Question: Given the following four-coloring problem graph, where part of the region has been pre-colored, how many coloring combinations are there for the remaining region?
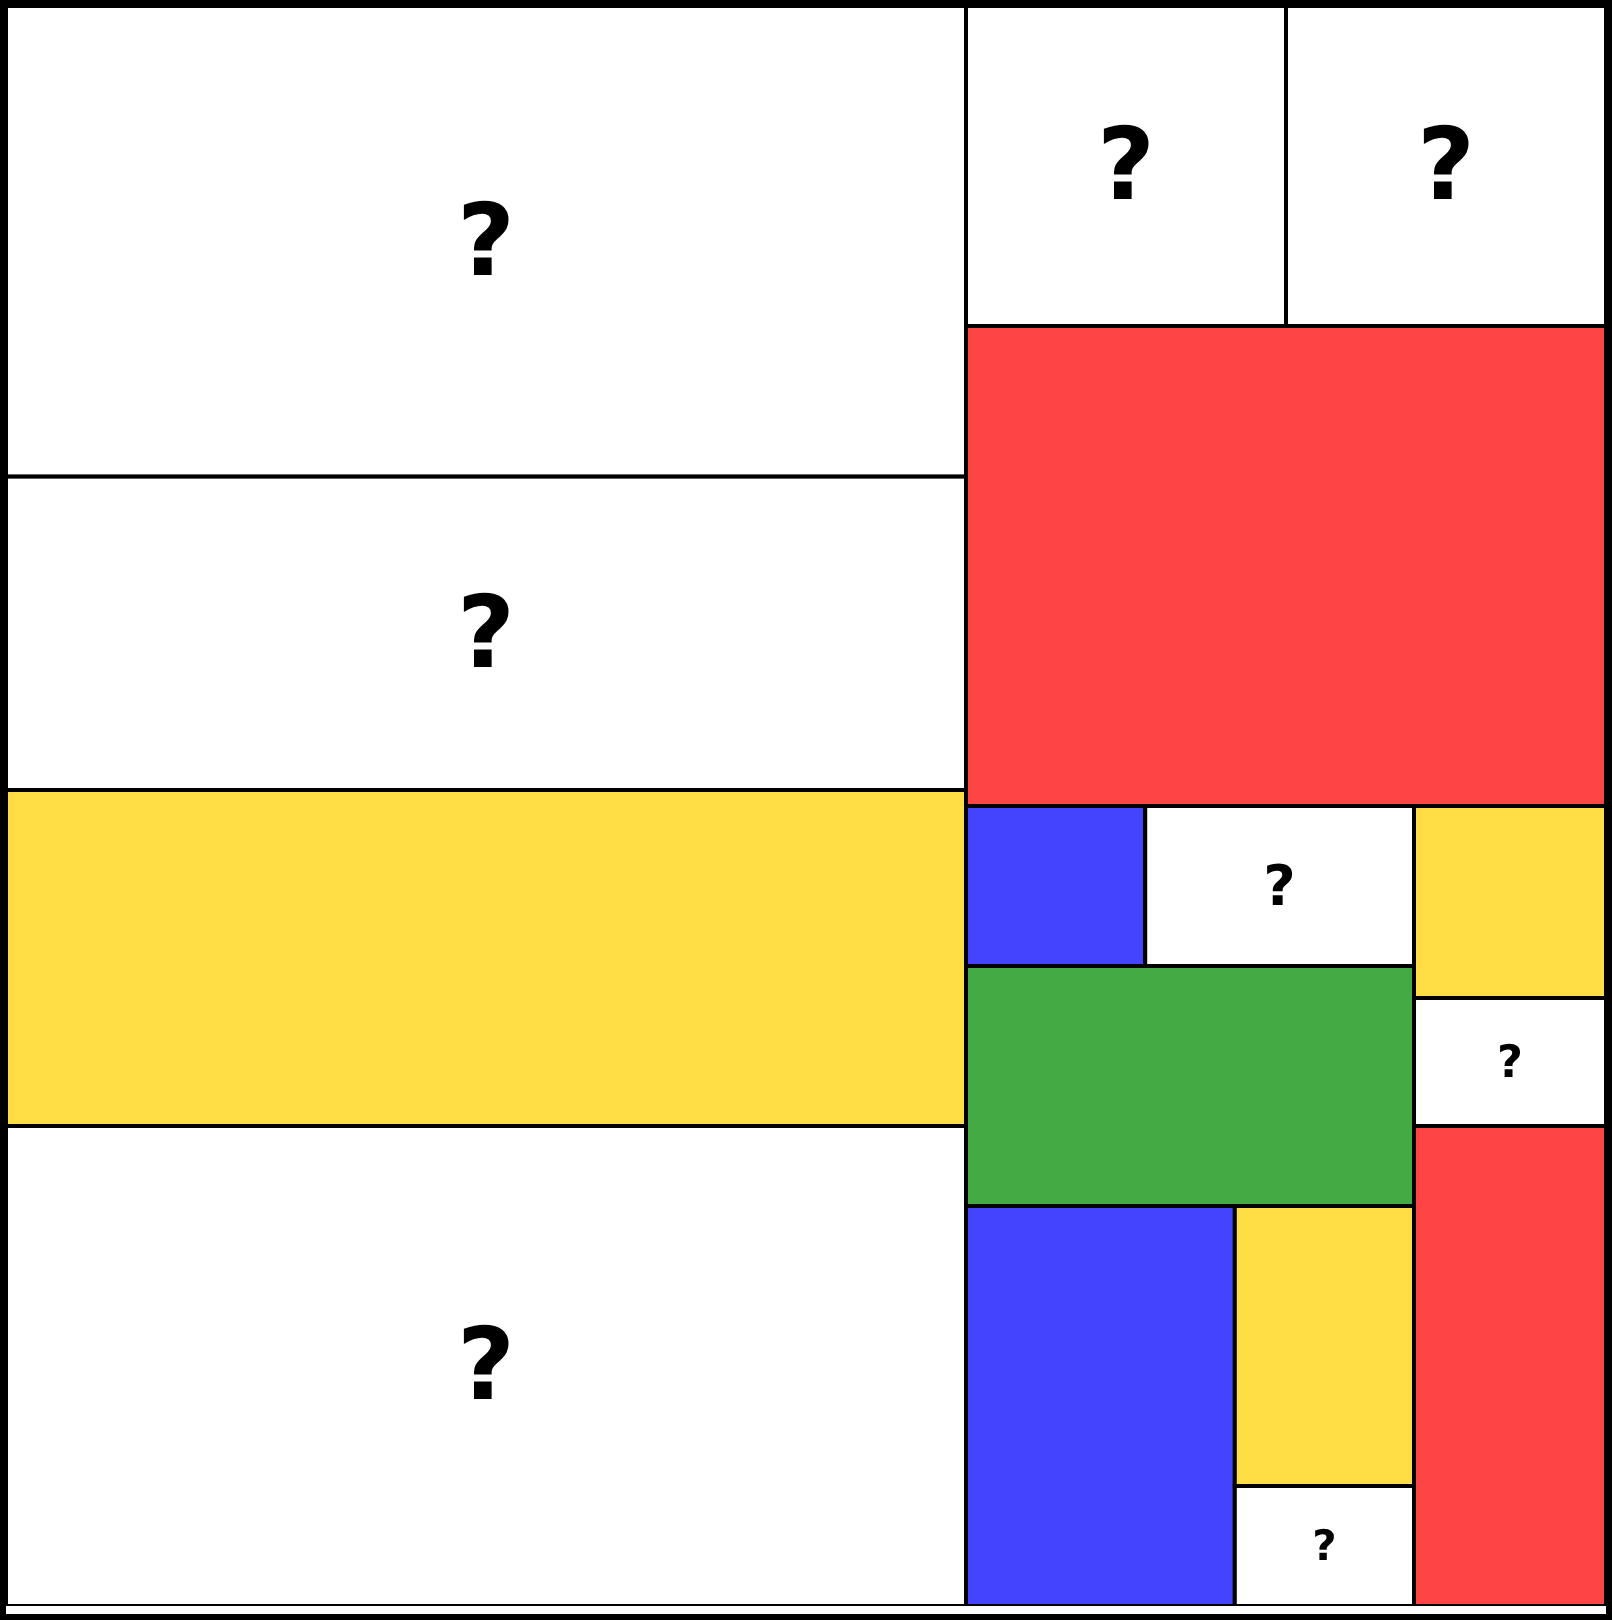
Answer: 1